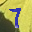
Label: 7